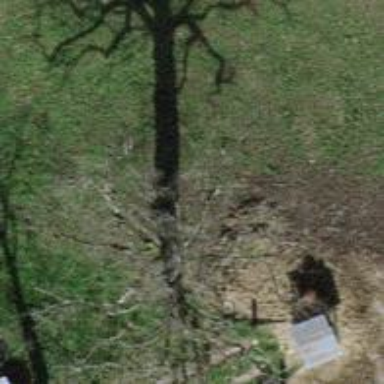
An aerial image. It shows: Single tag "natural: tree."